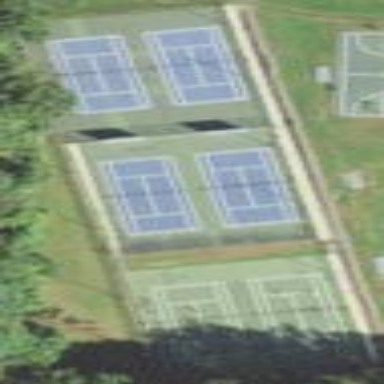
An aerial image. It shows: Tennis court on pitch.